Interaction volume radius: 5 \u00c5
Interaction volume height: 15 \u00c5
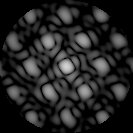
Disorder parameter: 0.2391